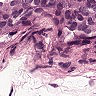
Metastatic tissue present: yes